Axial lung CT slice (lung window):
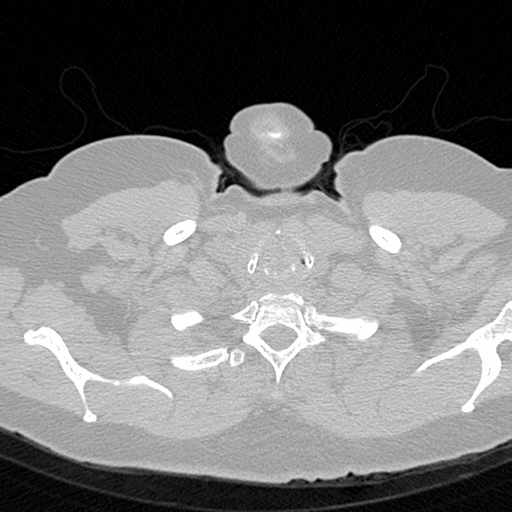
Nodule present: no